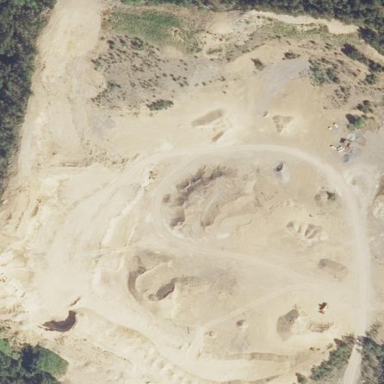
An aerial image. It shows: Quarry area.